Question: Until today I believed that it's impossible but there is an app is called from the <URL>
My Question is how can I achieve the same ? How can I add a view to Home screen ?
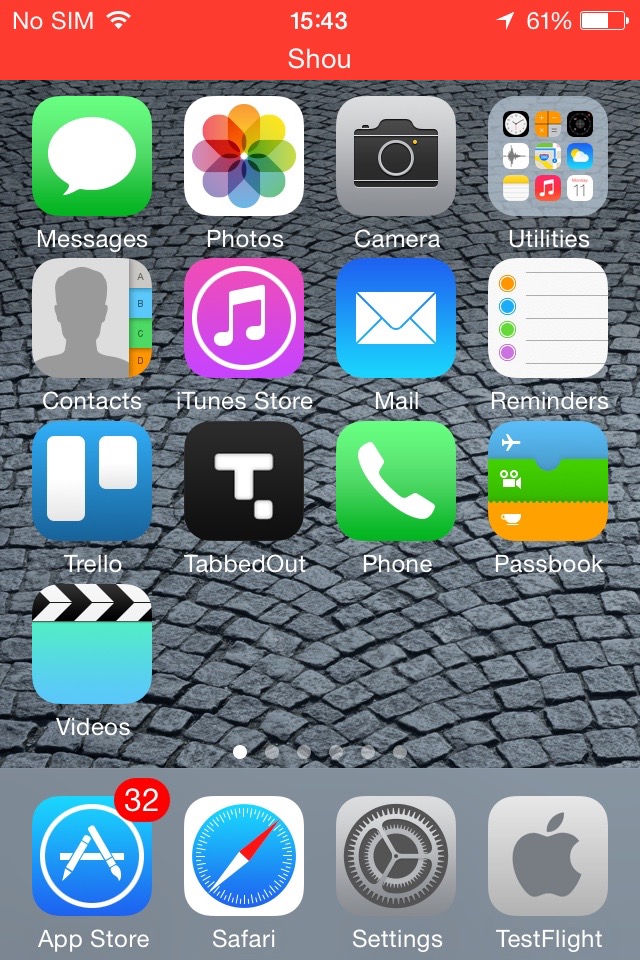
Answer: That's a status bar in a recording state. These are system defined states, such as the green bar you get while taking a call. These appear when an app is recording audio automatically, and there is no way to trigger it manually.
There is no way to add views and gesture recognizers on to the springboard.